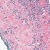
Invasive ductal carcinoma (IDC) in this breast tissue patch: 0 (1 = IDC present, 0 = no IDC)